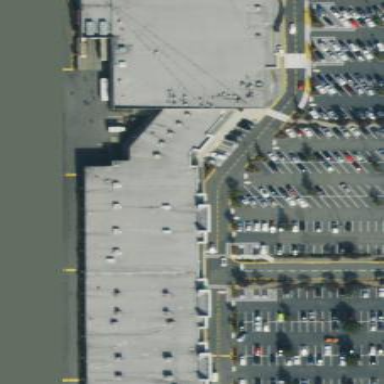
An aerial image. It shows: Retail building.